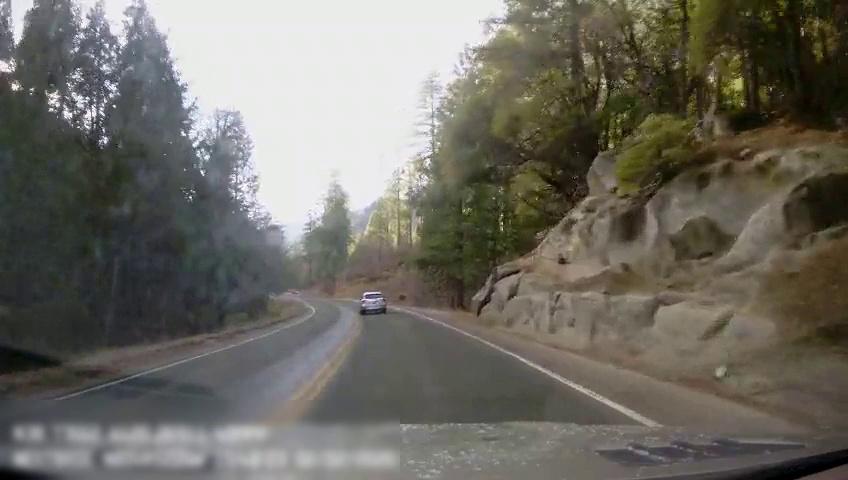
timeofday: Day
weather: Sunny
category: Drivable Space
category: Vehicles | Car
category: Lanes | Opposite Lane
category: Lanes | Current Lane
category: Lanes | Current Lane
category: Lanes | Current Lane